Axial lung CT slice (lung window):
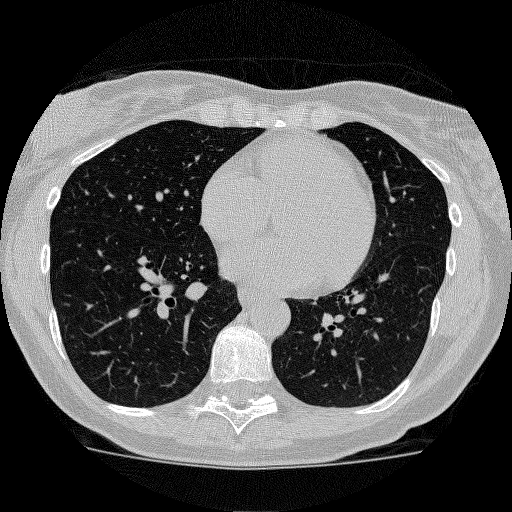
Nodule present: no